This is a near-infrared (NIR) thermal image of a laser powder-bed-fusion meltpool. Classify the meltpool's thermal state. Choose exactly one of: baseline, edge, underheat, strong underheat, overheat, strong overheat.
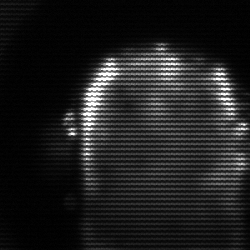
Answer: baseline